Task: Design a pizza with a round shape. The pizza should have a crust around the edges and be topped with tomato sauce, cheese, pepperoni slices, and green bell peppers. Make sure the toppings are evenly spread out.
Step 639:
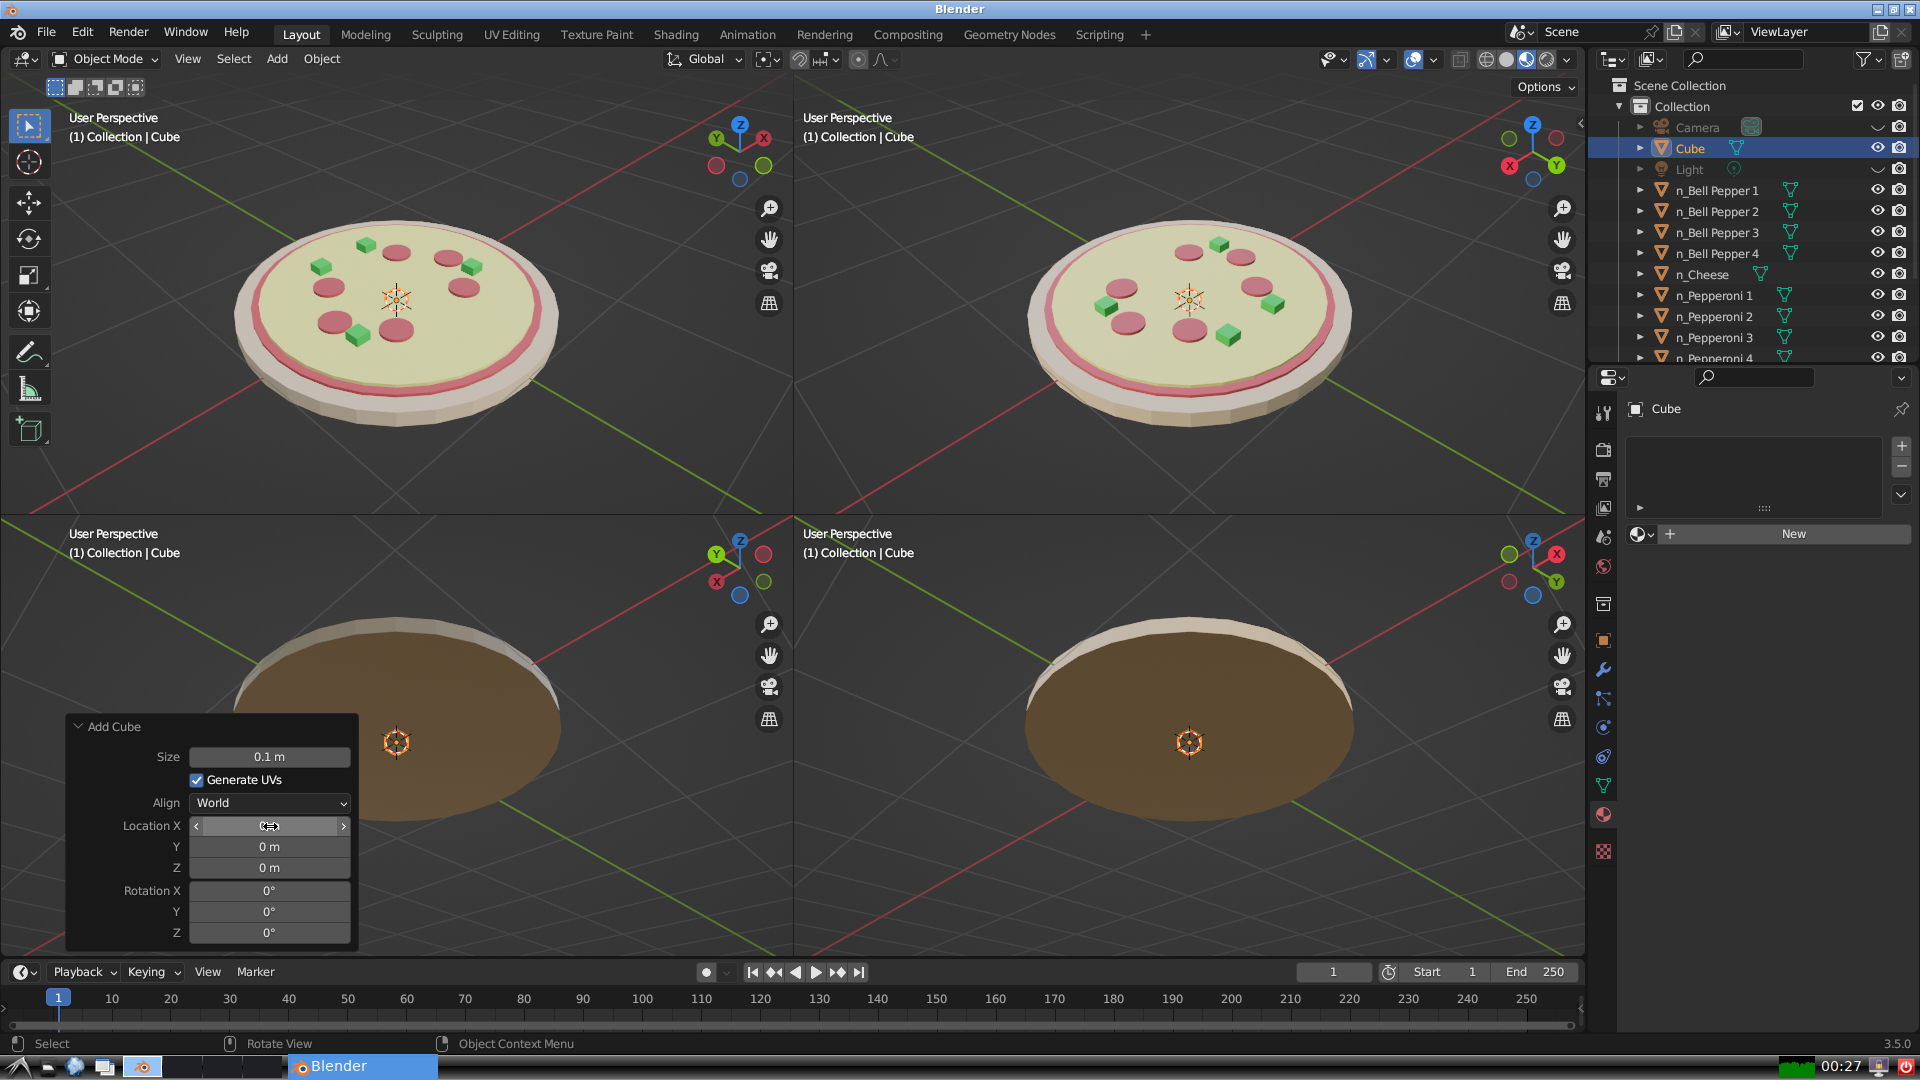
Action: click: no